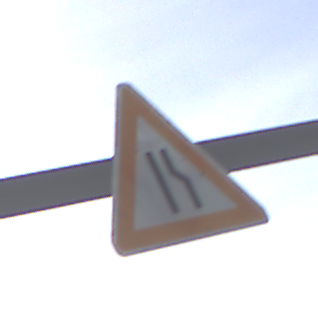
Verkehrszeichen: EinseitigVerengteFahrbahnRechts
Umgebung: Outdoor, Nature
Tageszeit: MorningAfternoon
Wetter: PartlyCloudy
Licht: Natural
Jahreszeit: NotSpecified
Kontrast: HighContrast